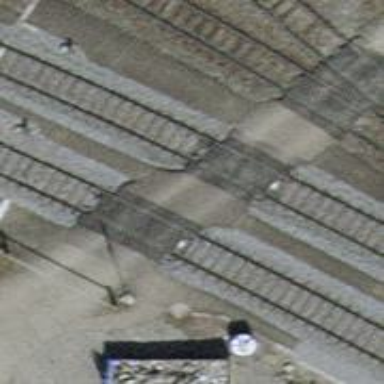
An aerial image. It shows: Level crossing at the railway with full barrier.